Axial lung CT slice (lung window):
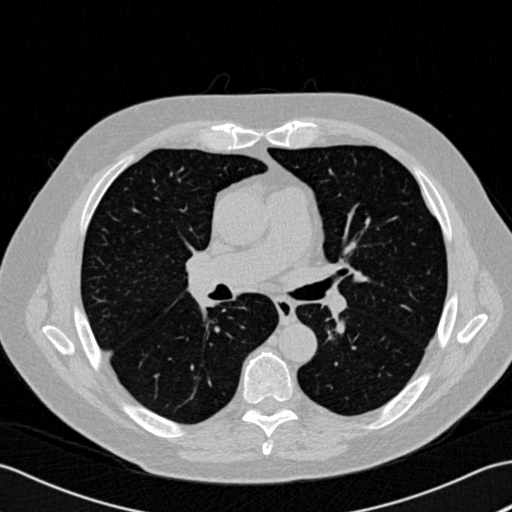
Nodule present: no